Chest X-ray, PA view. Patient: 49 years old, sex M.
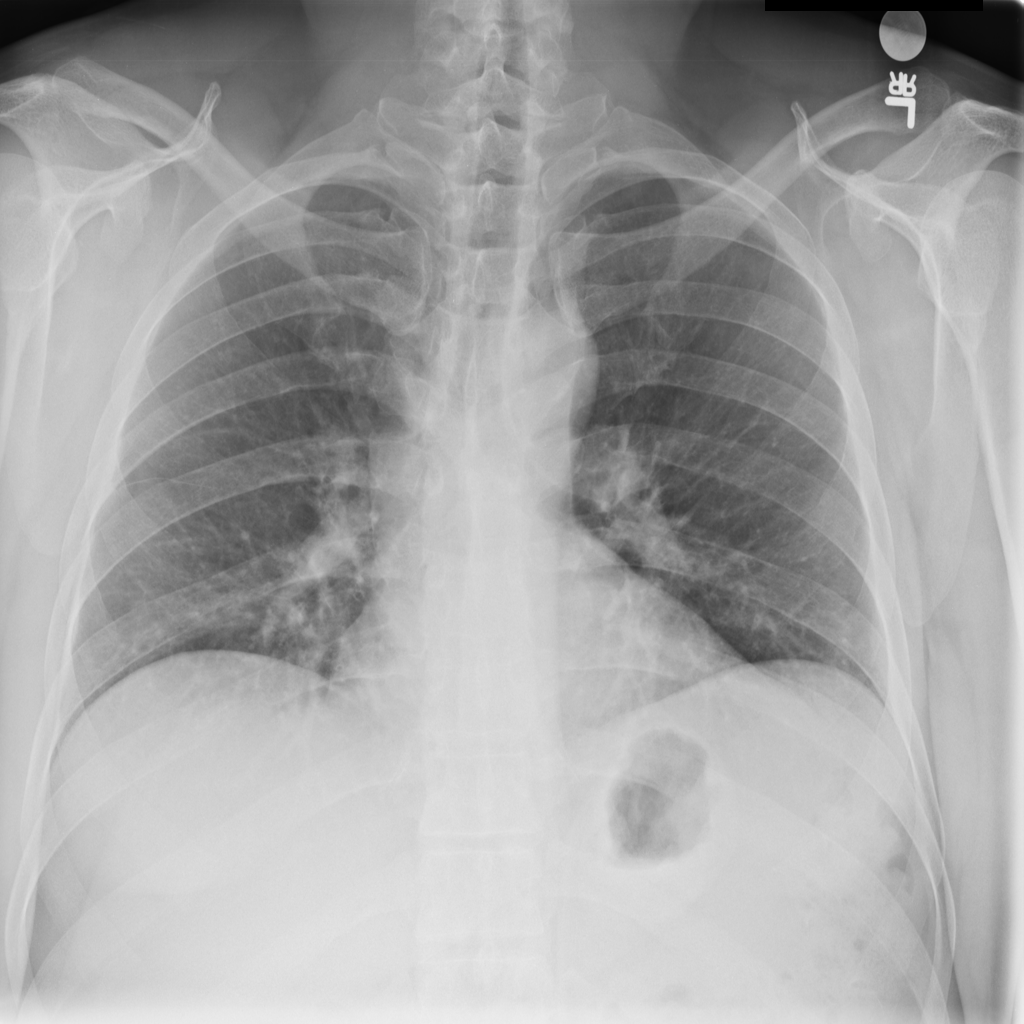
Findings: No Finding